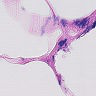
Metastatic tissue present: no